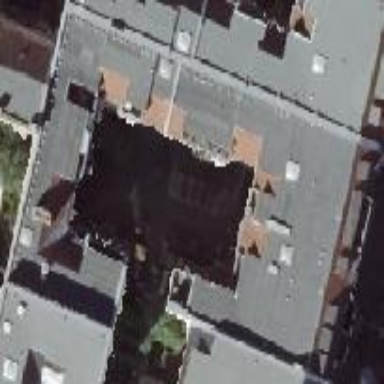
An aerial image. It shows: Residential building with roof made of roof tiles.